Question: Assume a group of data points, such as one plotted here (this graph isn't specific to my problem, but just used as a suitable example):

Inspecting the scatter graph visually, it's fairly obvious the data points form two 'groups', with some random points that do not obviously belong to either.
I'm looking for an algorithm, that would allow me to:
- - -
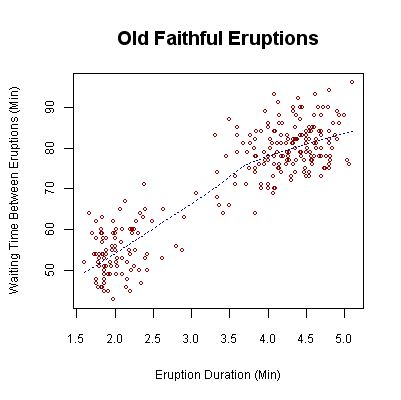
Answer: There are many choices, but if you are interested in the probability that a new data point belongs to a particular mixture, I would use a probabilistic approach such as Gaussian mixture modeling either estimated by maximum likelihood or Bayes.
Maximum likelihood estimation of <URL>.
Your requirement that the number of components is unknown makes your model more complex. The dominant probabilistic approach is to place a Dirichlet Process prior on the mixture distribution and estimate by some Bayesian method. For instance, see <URL>. The DP mixture model will give you inference over the number of components and the components each elements belong to, which is exactly what you want. Alternatively you could perform model selection on the number of components, but this is generally less elegant.
There are many implementation of DP mixture models models, but they may not be as convenient. For instance, here's a <URL>.
Your graph suggests you are an R user. In that case, if you are looking for prepacked solutions, the answer to your question lies on this <URL>.